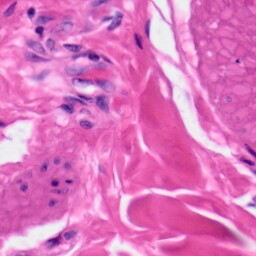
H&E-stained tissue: Skin